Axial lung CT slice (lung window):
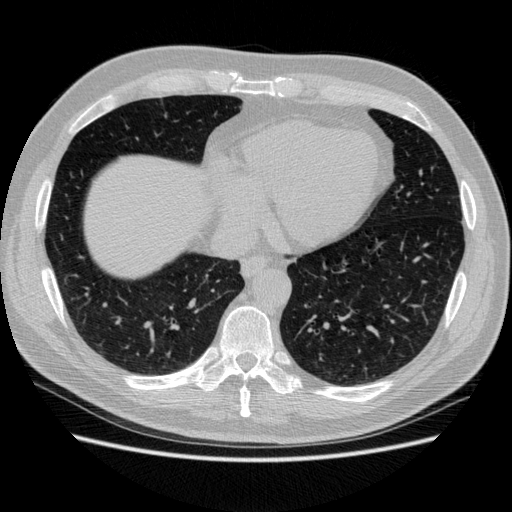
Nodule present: no